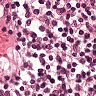
Metastatic tissue present: no